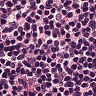
Metastatic tissue present: no